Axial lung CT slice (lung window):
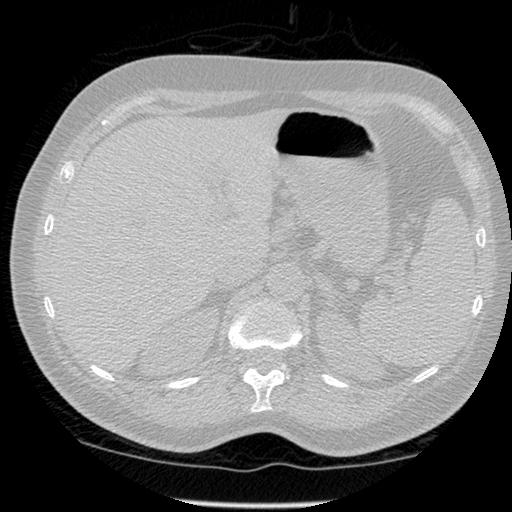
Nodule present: no